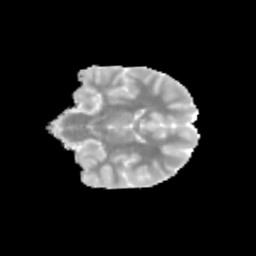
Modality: MD
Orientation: coronal
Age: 13
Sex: male
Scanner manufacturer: siemens
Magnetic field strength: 3 T
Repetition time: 3.8 s
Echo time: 0.07 s